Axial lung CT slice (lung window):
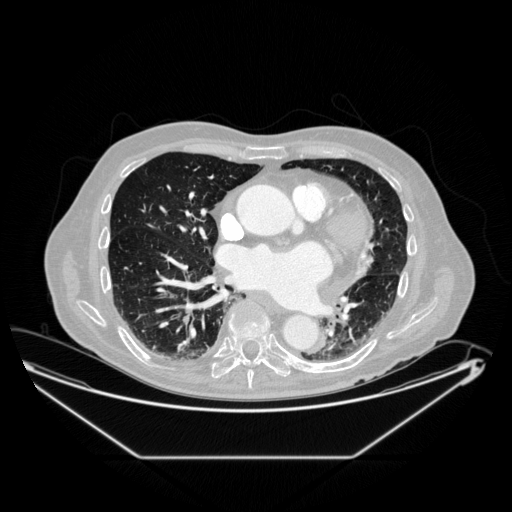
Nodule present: no